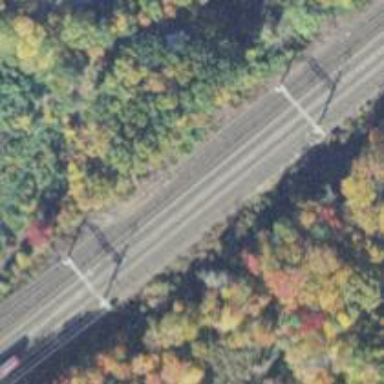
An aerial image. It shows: Railway track with contact line for electrification.